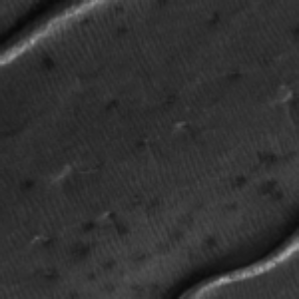
Label: frost